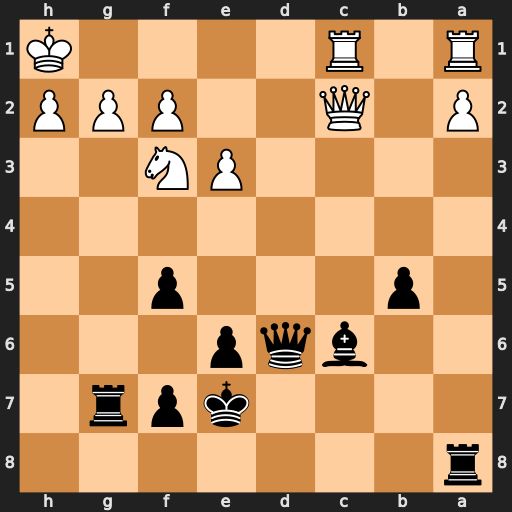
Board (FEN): r7/4kpr1/2bqp3/1p3p2/8/4PN2/P1Q2PPP/R1R4K
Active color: b
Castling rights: -
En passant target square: -
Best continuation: Bxf3 Qc7+ Qxc7